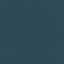
Land use / land cover class: SeaLake